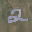
Label: 2